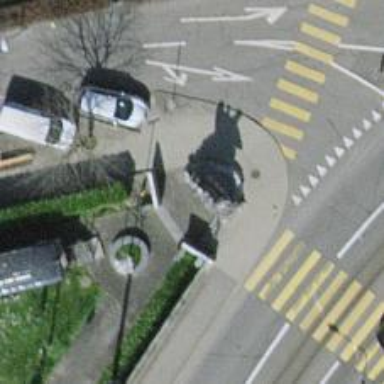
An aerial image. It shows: Fountain.